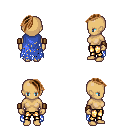
a pixel art fantasy rpg character, female body template, human, tanned skin, blue tattered cape, gold greaves, brown long mohawk hairstyle, leather bracers, four views (front, back, left, right), 2x2 character sprite sheet, small pixel art, hard edges, no anti-aliasing